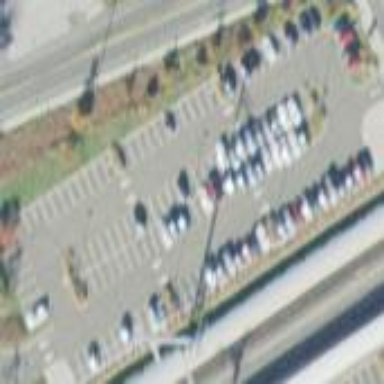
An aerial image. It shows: Parking area.